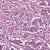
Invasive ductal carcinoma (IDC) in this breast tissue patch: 1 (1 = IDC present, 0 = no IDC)